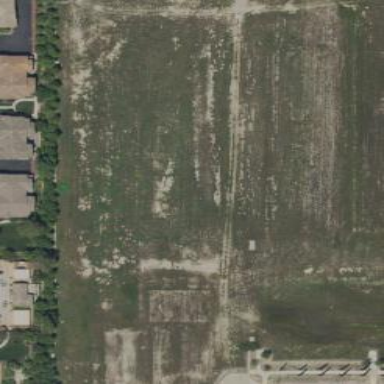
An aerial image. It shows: Brownfield area.